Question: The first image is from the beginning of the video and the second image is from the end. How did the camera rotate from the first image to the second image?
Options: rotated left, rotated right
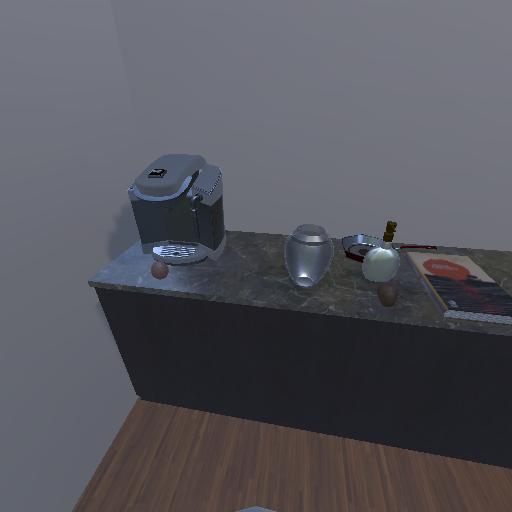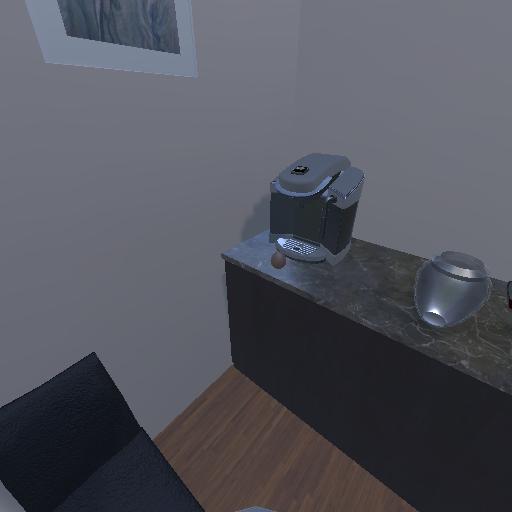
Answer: rotated left